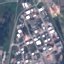
Label: Industrial